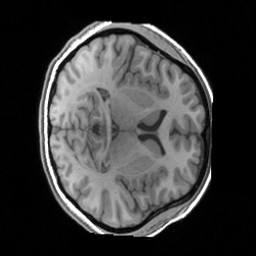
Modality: T1w
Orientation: axial
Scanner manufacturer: siemens
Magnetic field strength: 3 T
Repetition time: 1.63 s
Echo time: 0.00311 s